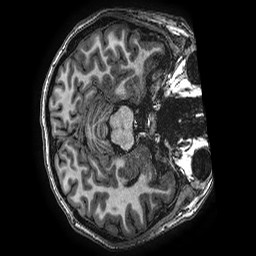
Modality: T1w
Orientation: axial
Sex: female
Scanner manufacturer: ge
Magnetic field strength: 3 T
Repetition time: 0.00766 s
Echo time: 0.003476 s